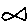
Label: fish